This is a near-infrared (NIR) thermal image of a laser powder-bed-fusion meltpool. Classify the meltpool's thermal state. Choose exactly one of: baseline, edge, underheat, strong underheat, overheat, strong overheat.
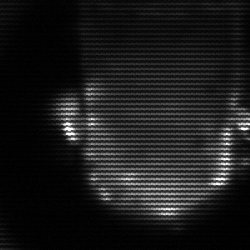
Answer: baseline